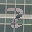
Label: 2